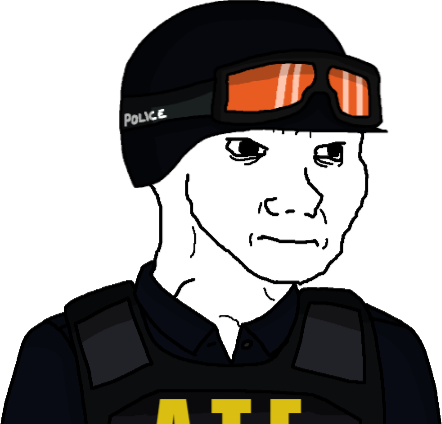
Label: 5_Crying_Wojak